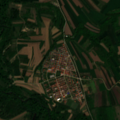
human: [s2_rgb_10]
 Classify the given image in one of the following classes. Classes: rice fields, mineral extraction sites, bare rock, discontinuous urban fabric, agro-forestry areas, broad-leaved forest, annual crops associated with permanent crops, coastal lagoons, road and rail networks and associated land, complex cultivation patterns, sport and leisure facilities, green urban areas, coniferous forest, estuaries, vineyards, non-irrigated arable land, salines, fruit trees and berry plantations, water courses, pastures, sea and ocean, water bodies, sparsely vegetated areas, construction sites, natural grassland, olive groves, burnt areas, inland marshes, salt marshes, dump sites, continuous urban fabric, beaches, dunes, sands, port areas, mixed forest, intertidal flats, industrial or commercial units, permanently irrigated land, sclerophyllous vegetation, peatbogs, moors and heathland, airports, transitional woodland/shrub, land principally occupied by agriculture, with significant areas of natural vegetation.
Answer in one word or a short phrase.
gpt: discontinuous urban fabric, non-irrigated arable land, complex cultivation patterns, land principally occupied by agriculture, with significant areas of natural vegetation, transitional woodland/shrub